Interaction volume radius: 5 \u00c5
Interaction volume height: 10 \u00c5
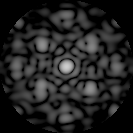
Disorder parameter: 0.5369